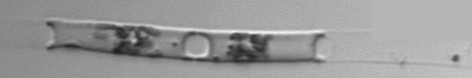
Label: Eucampia_morphytype1